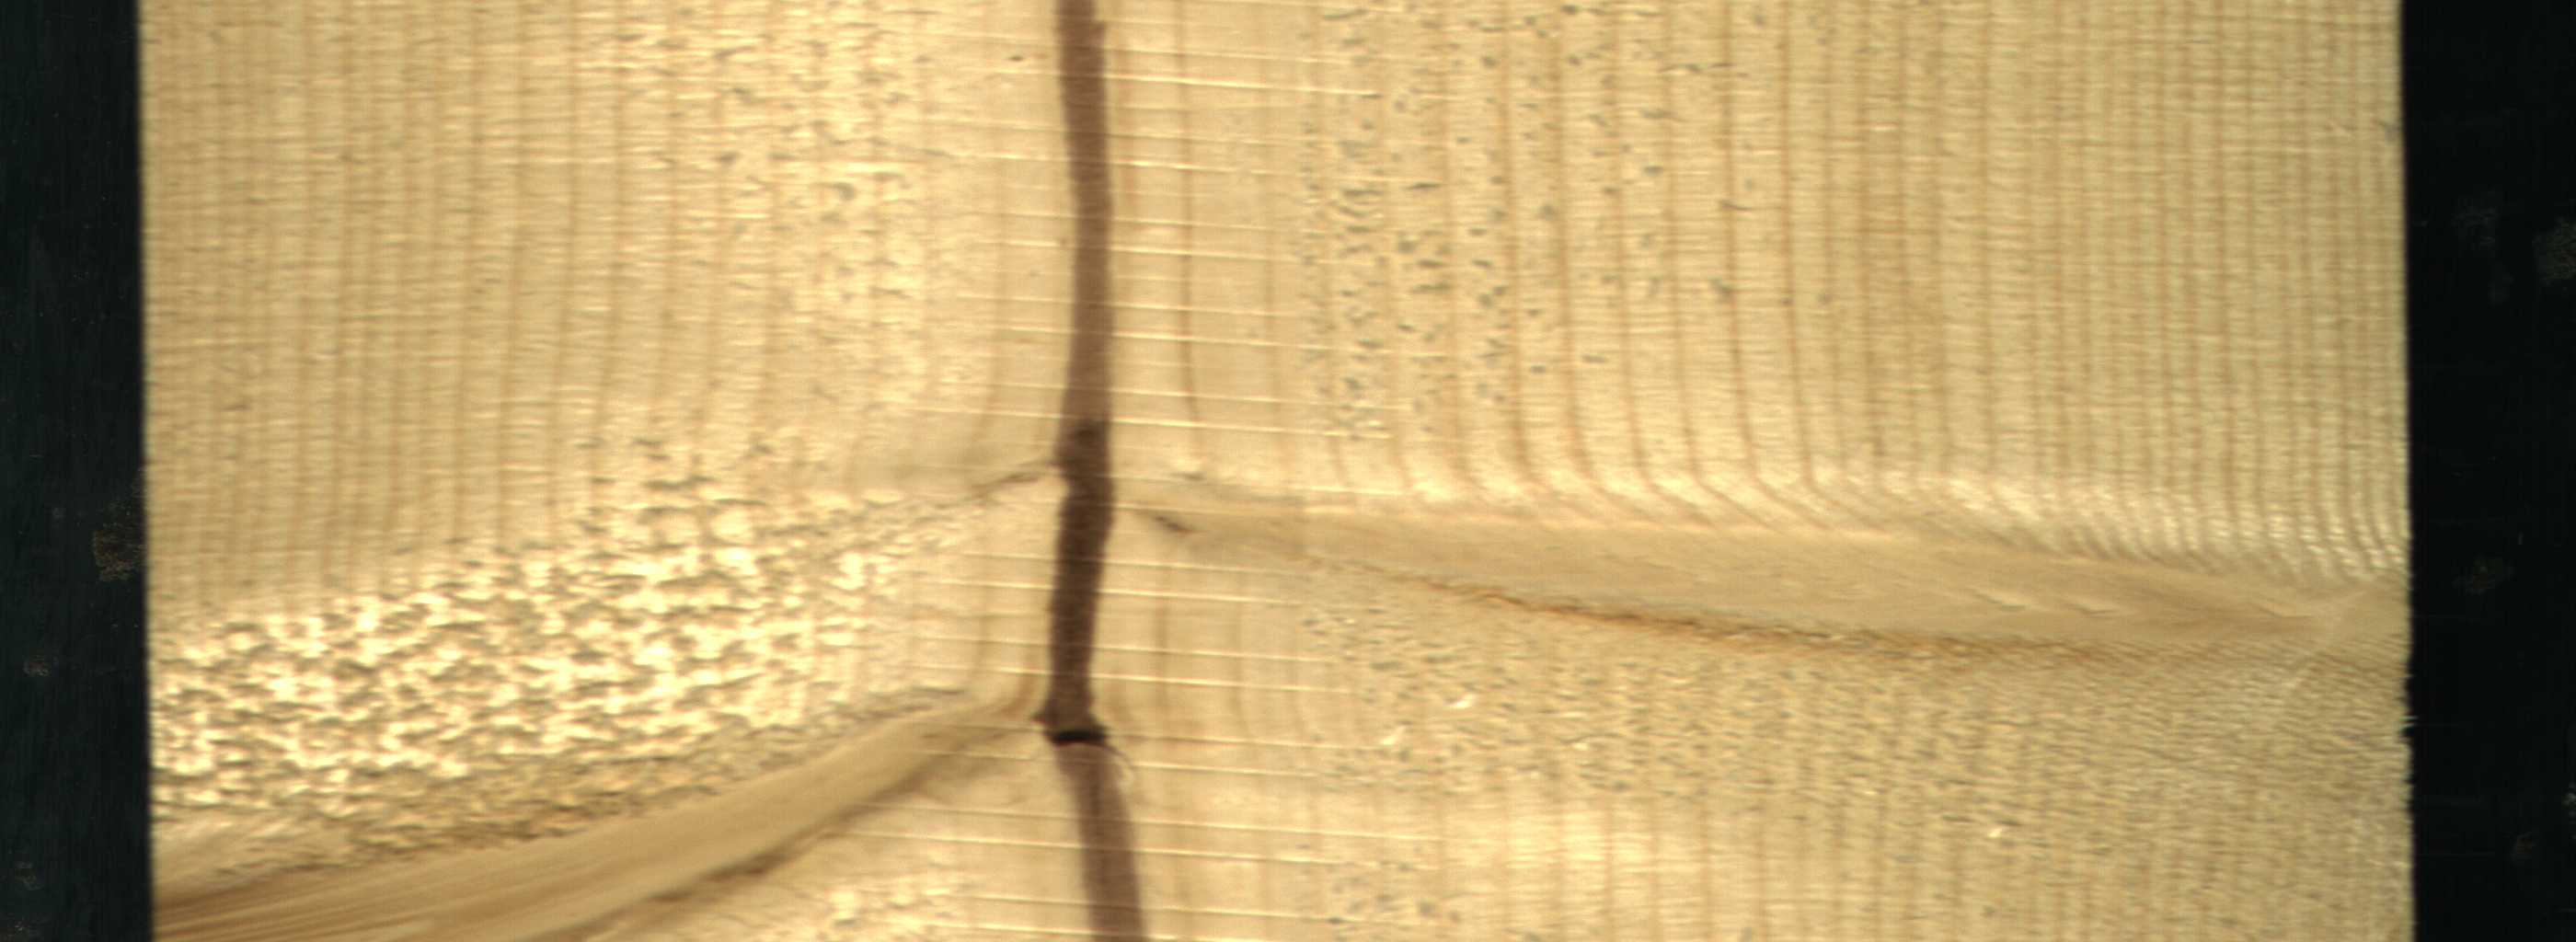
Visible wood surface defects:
Marrow
Live_Knot
Live_Knot